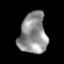
Tissue: lung
Cell type: Epithelial cells
Senescence score: 0.1837
Nuclear area (px): 1093
Mean DAPI intensity: 144.916